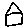
Label: house